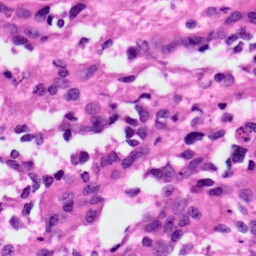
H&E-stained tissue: Ovarian